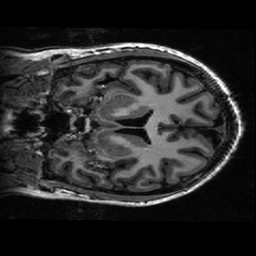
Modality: T1w
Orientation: coronal
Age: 21
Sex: female
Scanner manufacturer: ge
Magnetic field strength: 3 T
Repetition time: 0.01144 s
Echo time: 0.005012 s